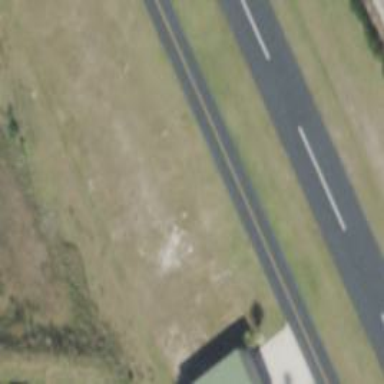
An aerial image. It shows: Historic memorial dedicated to aircraft.